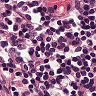
Metastatic tissue present: no